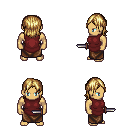
a pixel art fantasy rpg character, male body template, human, tanned skin, maroon tunic, robe skirt, blonde long bangs hairstyle, dagger, four views (front, back, left, right), 2x2 character sprite sheet, small pixel art, hard edges, no anti-aliasing